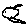
Label: bird